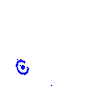
Particle: proton